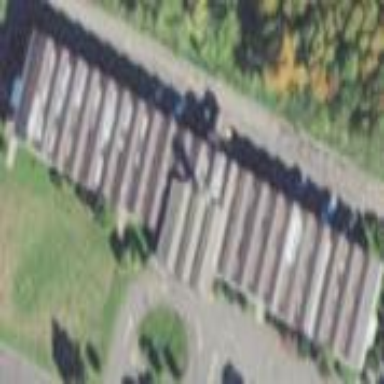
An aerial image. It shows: Motel building.